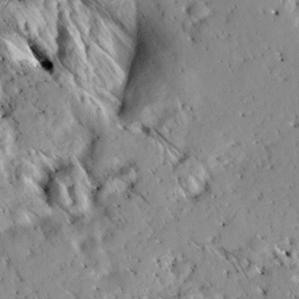
Label: non_frost